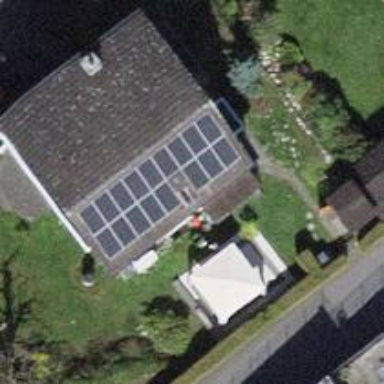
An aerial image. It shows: Solar power generator with photovoltaic panels.